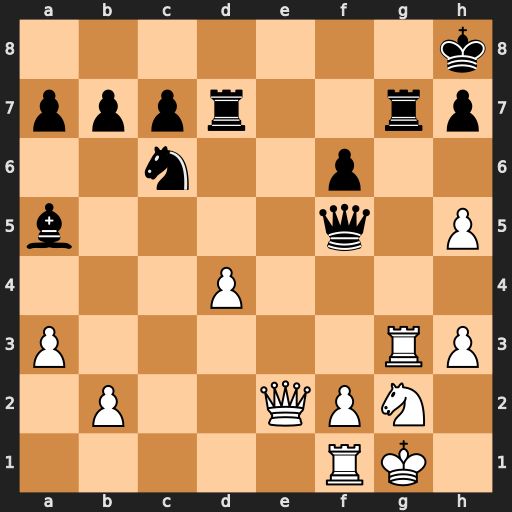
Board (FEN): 7k/pppr2rp/2n2p2/b4q1P/3P4/P5RP/1P2QPN1/5RK1
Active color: w
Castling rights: -
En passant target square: -
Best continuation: Qe8+ Rg8 Rxg8#